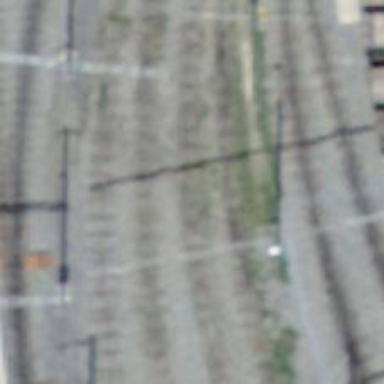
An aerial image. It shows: Narrow-gauge railway yard with electrified tracks using contact line.